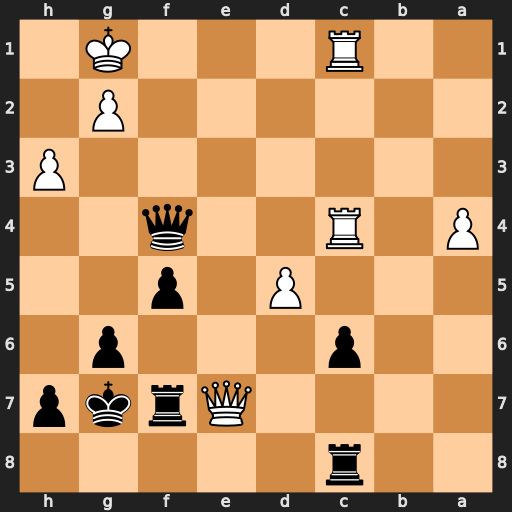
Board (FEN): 2r5/4Qrkp/2p3p1/3P1p2/P1R2q2/7P/6P1/2R3K1
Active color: b
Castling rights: -
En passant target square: -
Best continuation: Qxc1+ Rxc1 Rxe7